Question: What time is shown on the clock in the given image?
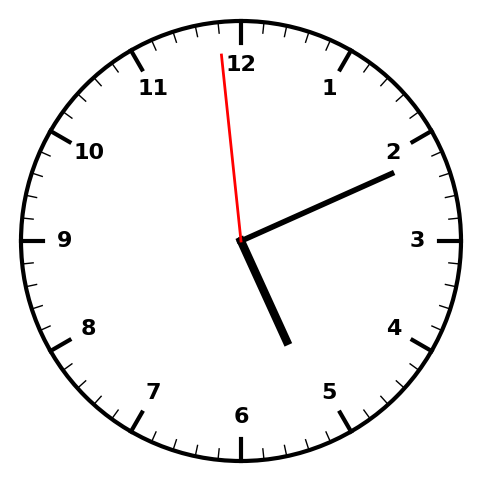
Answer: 05:10:59